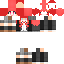
A female human skin with dark skin, wearing brown helmet dressed in a red hoodie and red skirt, featuring a closed mouth.